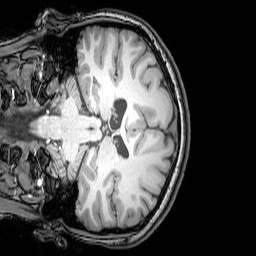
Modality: T1w
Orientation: coronal
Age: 21
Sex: female
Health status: healthy
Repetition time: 0.081 s
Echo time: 0.037 s